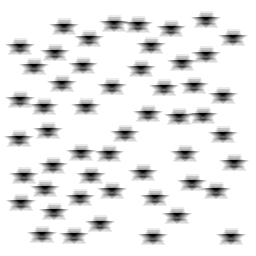
Squares: 0
Triangles: 0
Stars: 52
Total shapes: 52